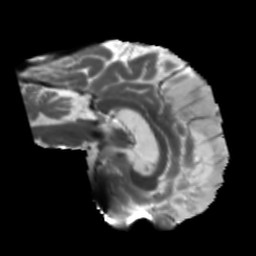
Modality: T2w
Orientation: sagittal
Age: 47
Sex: male
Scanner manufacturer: siemens
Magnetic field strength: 3 T
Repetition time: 5.25 s
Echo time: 0.08 s